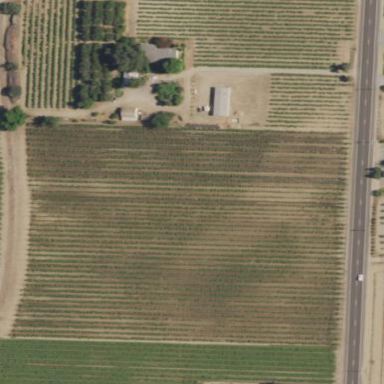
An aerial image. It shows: Beautiful vineyard in the countryside.